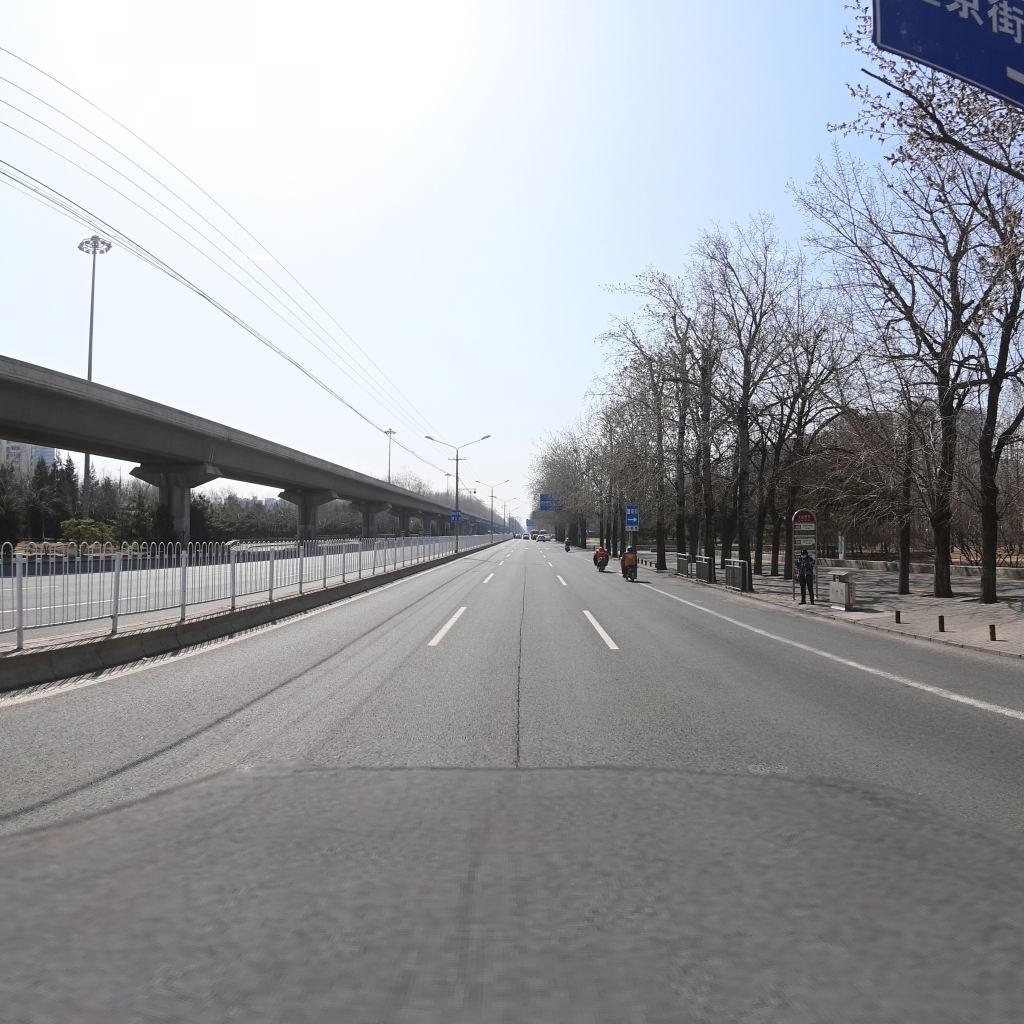
Region: Chaoyang
Road damage annotations: longitudinal crack